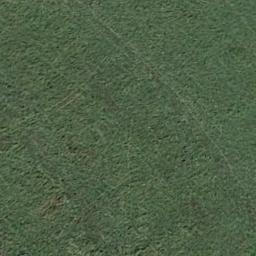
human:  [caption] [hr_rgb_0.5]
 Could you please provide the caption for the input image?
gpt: A large lush green meadow covered with green grass .

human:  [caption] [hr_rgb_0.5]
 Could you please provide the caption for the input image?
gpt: The entire image is dominated by grass .

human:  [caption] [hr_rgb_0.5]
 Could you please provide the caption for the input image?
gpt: There are some thin lines in the meadow .

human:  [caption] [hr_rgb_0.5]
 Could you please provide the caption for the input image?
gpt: This meadow has evenly distributed dense grasses .

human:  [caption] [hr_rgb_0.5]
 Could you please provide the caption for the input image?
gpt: A dense meadow with many green grass .